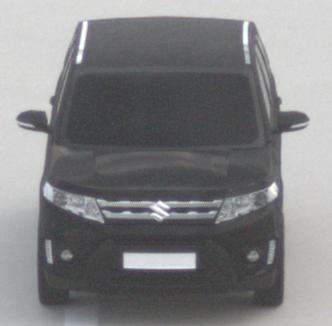
Make: Suzuki
Model: Vitara 1.6
Detailed model: Vitara (LY)
Model produced from: 2015/04
Model produced until: 2018/08
Doors: 5
Color: black
Road condition: dry road
Daytime: midday
Contrast: low contrast